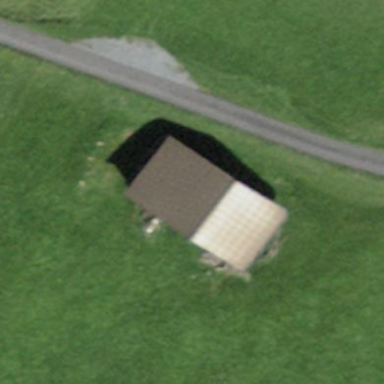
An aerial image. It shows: Barn.